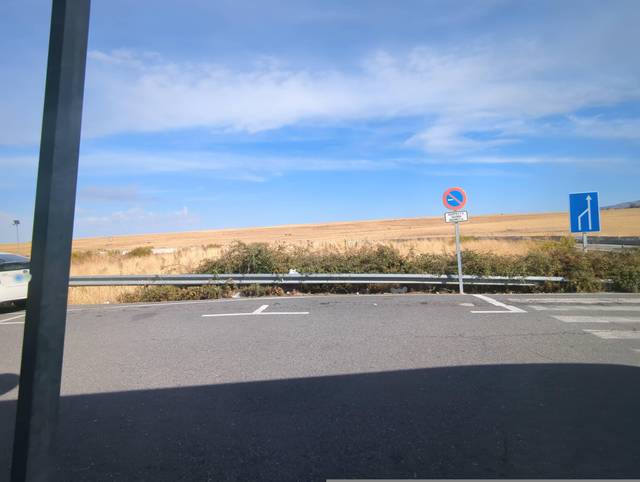
Region: Spain
Coordinates: 40.911, -4.094